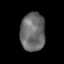
Tissue: lung
Cell type: Others
Senescence score: 0.2268
Nuclear area (px): 929
Mean DAPI intensity: 106.776